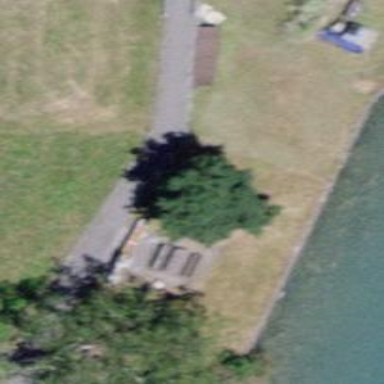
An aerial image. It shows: Fountain.